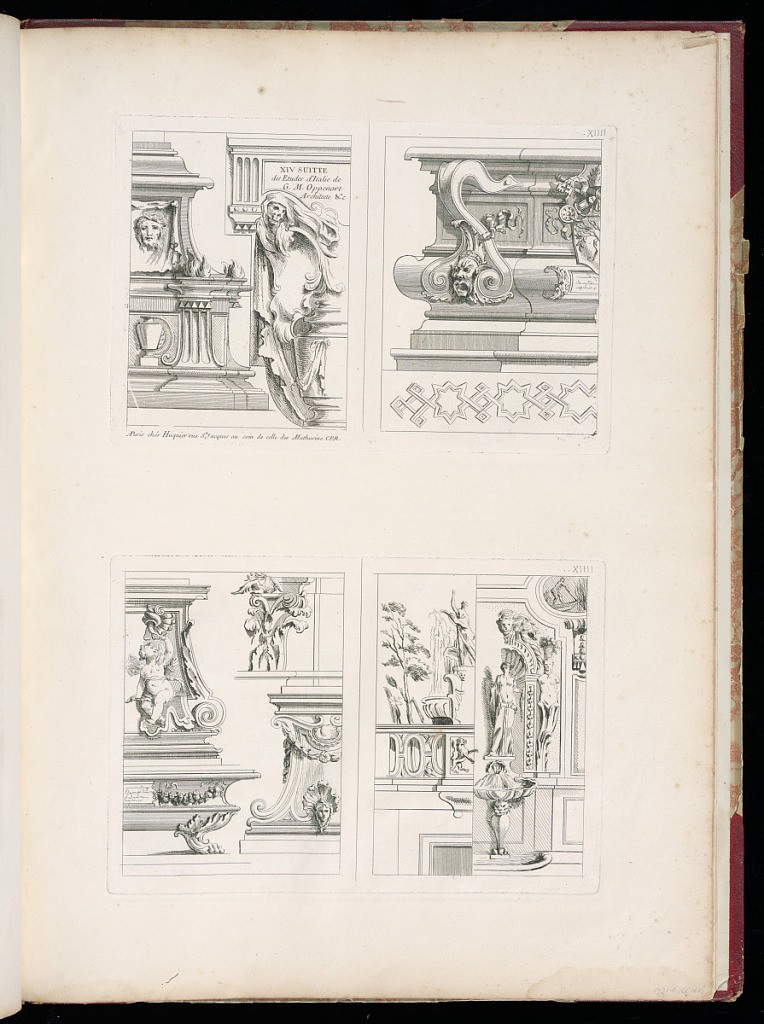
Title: Title Page
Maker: Gilles-Marie Oppenord, French, 1672–1742
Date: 1749-1761
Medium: Etching and engraving on laid paper
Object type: Bound print
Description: Page printed with two plates (each divided into two) depicting architecture fragments, including pedestals, cartouches, balustrades, niches, and geometric designs. The left side of the upper plate functions as the title page. Both plates are numbered, neither are signed.